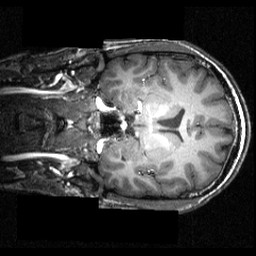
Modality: T1w
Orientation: coronal
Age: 25
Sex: male
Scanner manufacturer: siemens
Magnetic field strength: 3.951 T
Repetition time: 1.5 s
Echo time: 0.00335 s